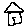
Label: house